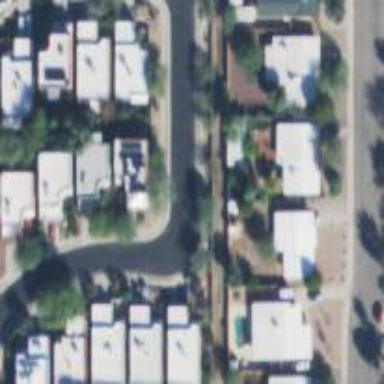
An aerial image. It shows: Residential road with separate sidewalk.